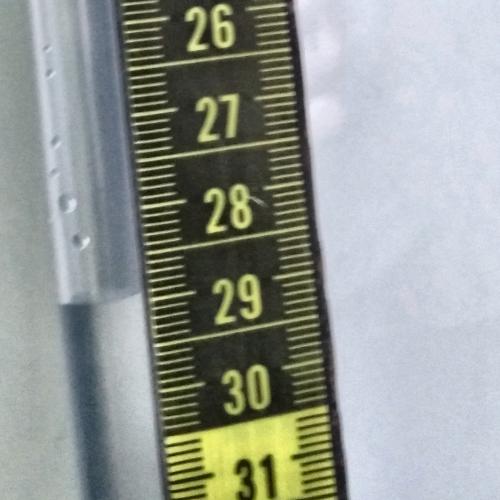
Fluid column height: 28.9 cm